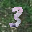
Label: 3